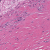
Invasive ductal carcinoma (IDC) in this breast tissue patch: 0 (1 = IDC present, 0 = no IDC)